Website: apple-inc
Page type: payment
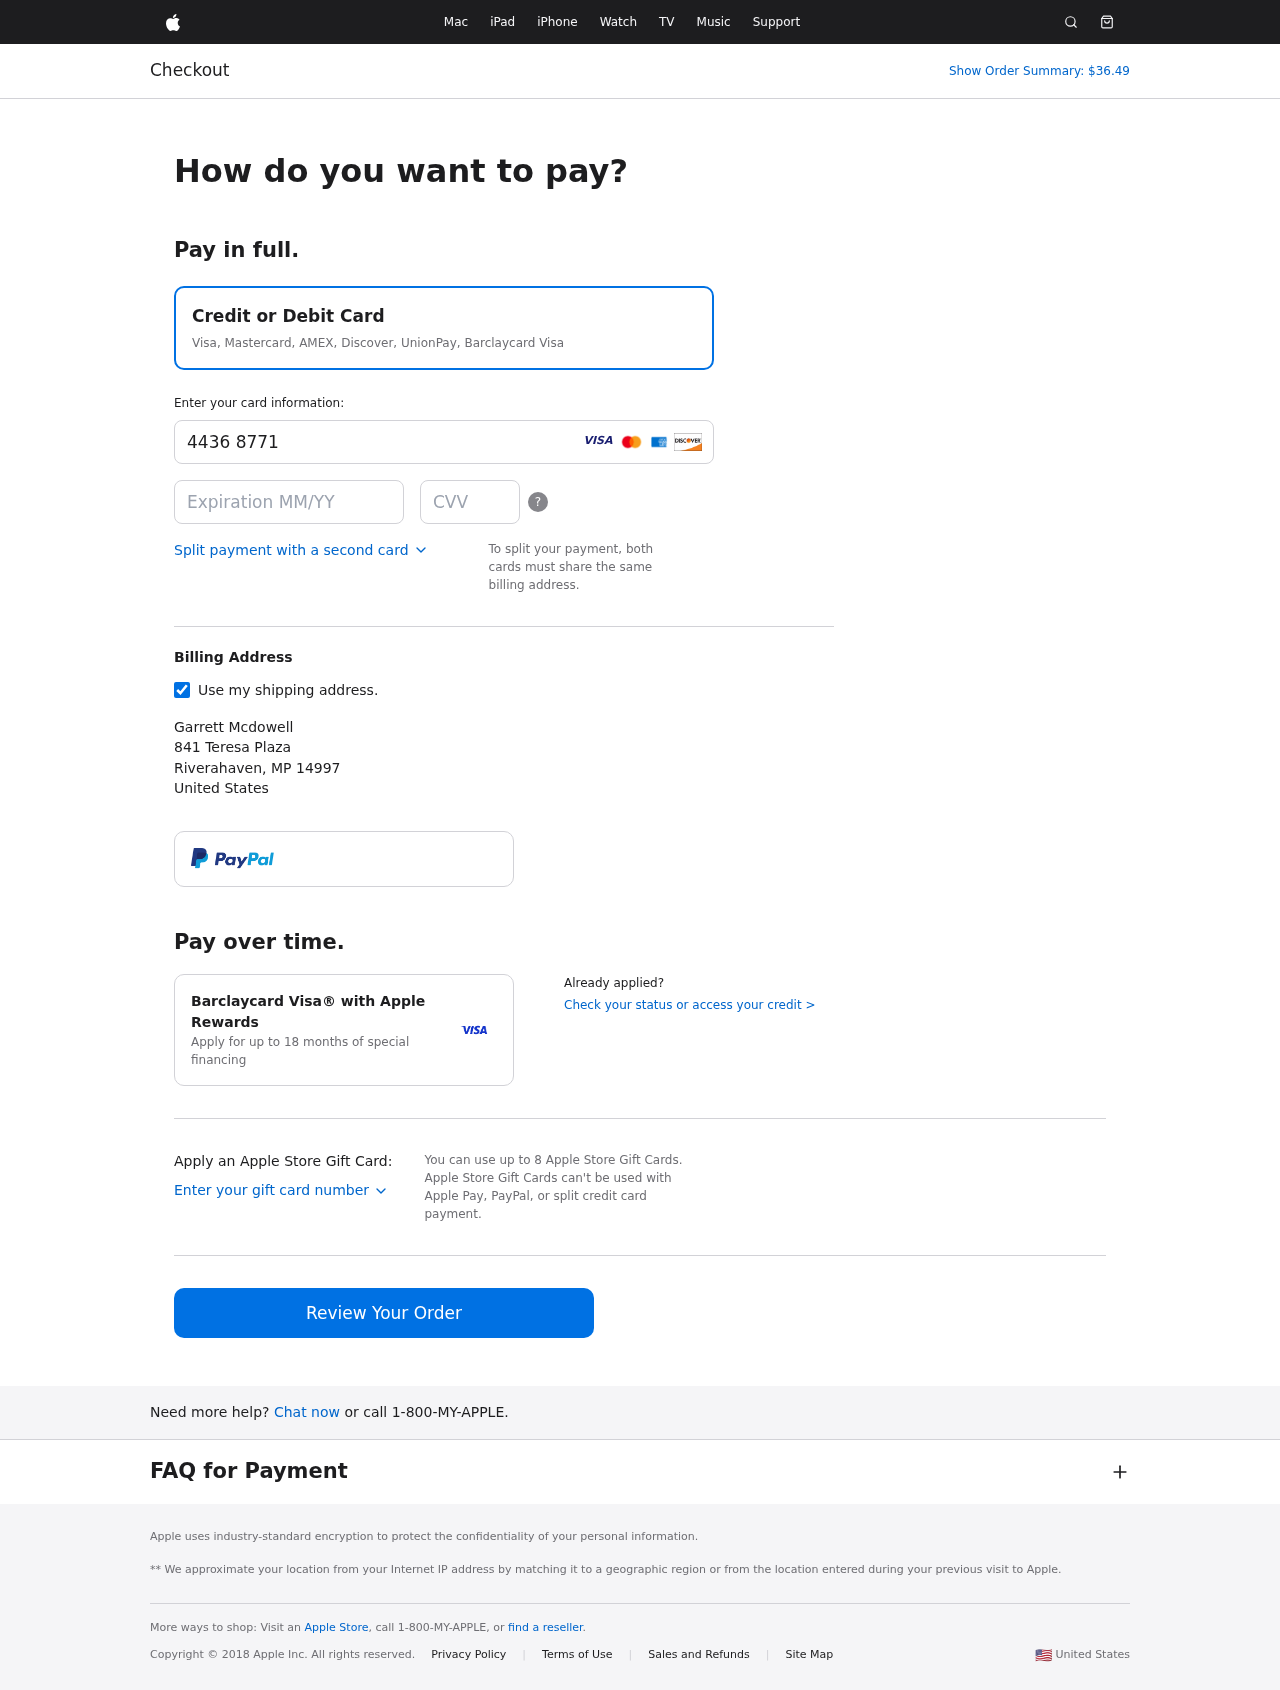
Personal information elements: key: PII_CARD_CVV
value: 490
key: PII_CARD_EXPIRY
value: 08/30
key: PII_CARD_NUMBER
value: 4436 8771 5692 2095
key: PII_CITY
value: Riverahaven
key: PII_COUNTRY
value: United States
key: PII_FULLNAME
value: Garrett Mcdowell
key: PII_POSTCODE
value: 14997
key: PII_STATE_ABBR
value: MP
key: PII_STREET
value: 841 Teresa Plaza
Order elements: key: ORDER_TOTAL
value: Show Order Summary: $36.49